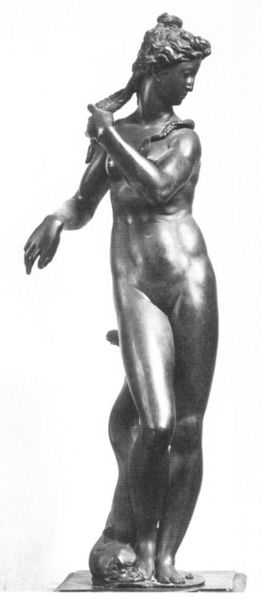
Titel: Venus Anadyomene
Künstler: Vincenzo Danti
Institution: Florenz, Palazzo Vecchio
Schlagwörter: akt, kopf, nackt, brust, frau, frisur, haar, holz, profil, schwarz, arm, arme, gesicht, sockel, hände, ast, stamm, figur, haare, stehend, renaissance, skulptur, statue, beine, bein, brüste, füße, zopf, bauch, bronze, kontrapost, plastik, waschen, schwarz-weiß, kupfer, dynamik, schlange, vorne, braock, leda, a